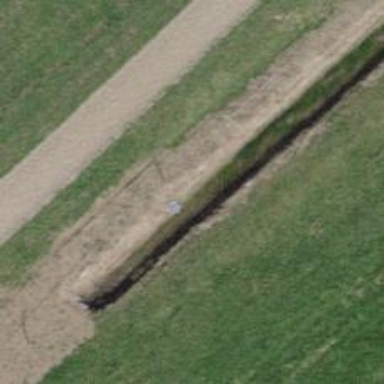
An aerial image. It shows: Culvert tunnel.